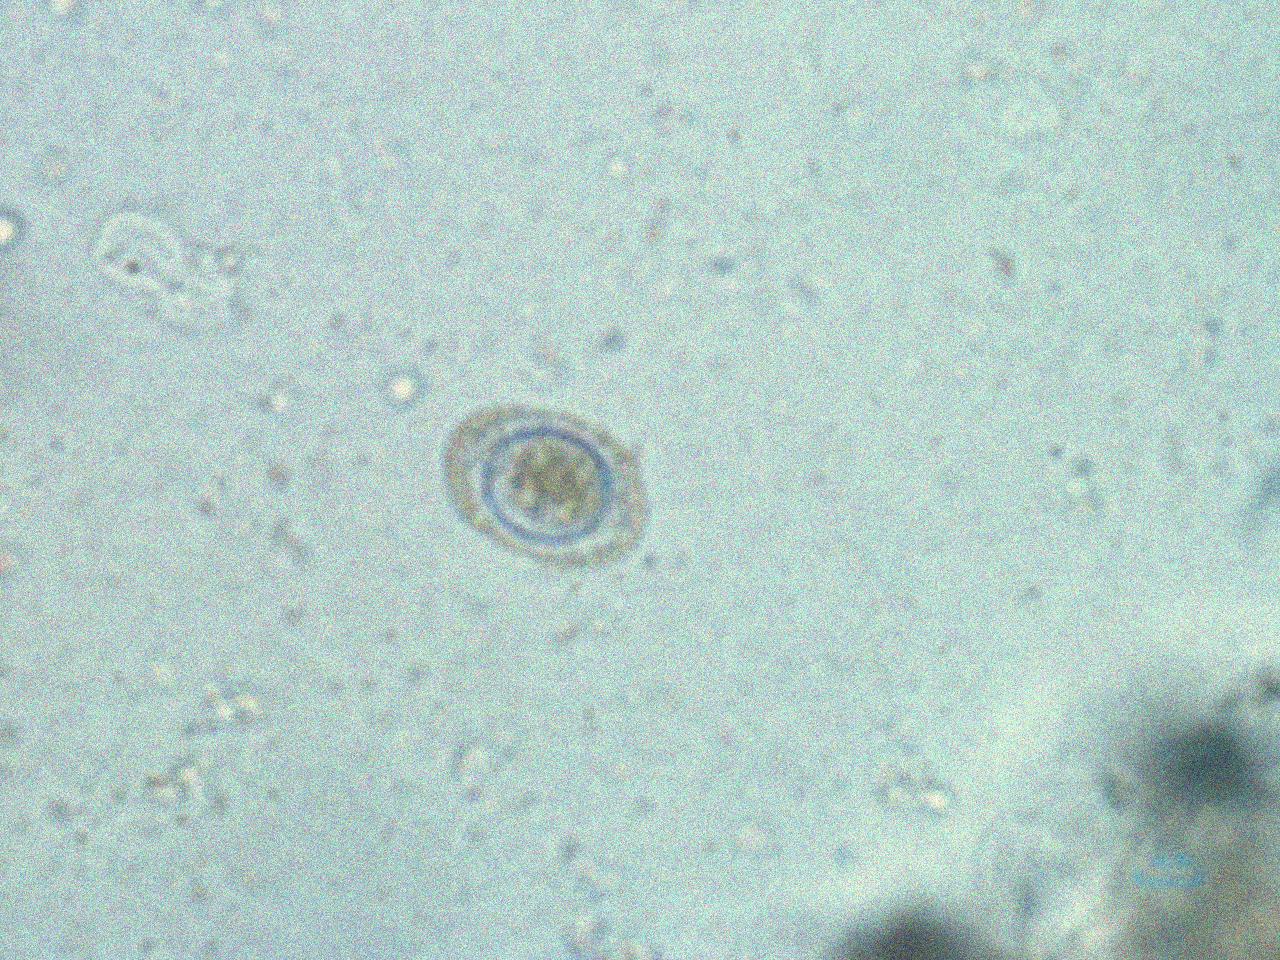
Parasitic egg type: Hymenolepis nana